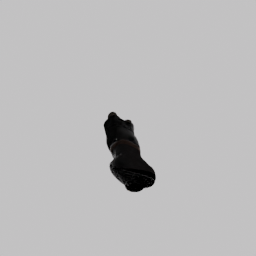
Label: people